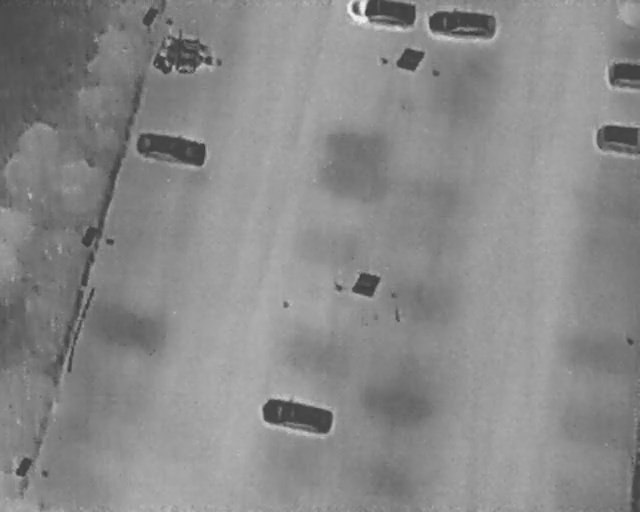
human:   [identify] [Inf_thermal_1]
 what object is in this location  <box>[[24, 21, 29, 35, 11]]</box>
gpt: <ref>1 medium car at the top left</ref>

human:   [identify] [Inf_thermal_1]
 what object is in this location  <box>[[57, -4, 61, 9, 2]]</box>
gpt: <ref>1 medium car at the top</ref>